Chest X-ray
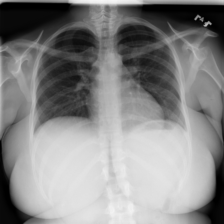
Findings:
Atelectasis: negative
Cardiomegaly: negative
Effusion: negative
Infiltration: negative
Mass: negative
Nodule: negative
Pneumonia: negative
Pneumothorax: negative
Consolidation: negative
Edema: negative
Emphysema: negative
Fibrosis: negative
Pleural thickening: negative
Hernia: negative